Question: how to create listview like
item when swiping left or right call,and sms action
performed with animation respectively?
Please if you can do help me out.
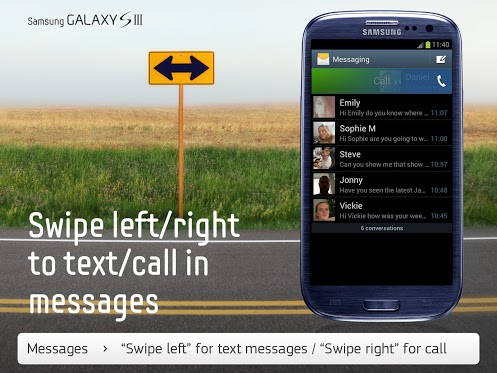
Answer: <URL> is a good and open source Custom View's library.
There is <URL> example.

GitHub
- <URL>